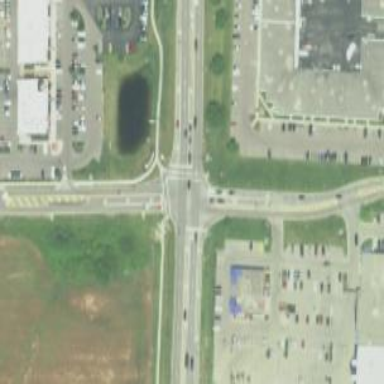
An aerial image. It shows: Marked crossing on the road.